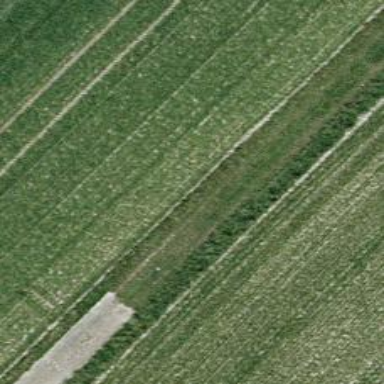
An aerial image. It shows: Grass track with grade4 quality surface.